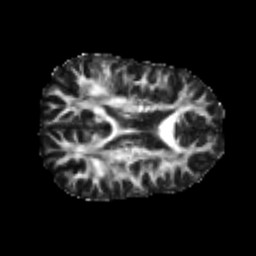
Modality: FA
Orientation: axial
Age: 20
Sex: male
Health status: healthy
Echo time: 0.074 s